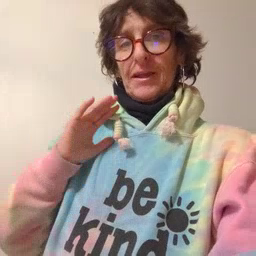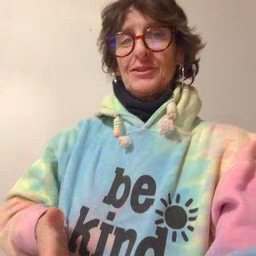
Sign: shirt